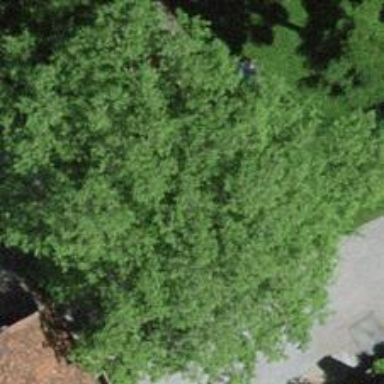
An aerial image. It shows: Single tag "natural: tree."